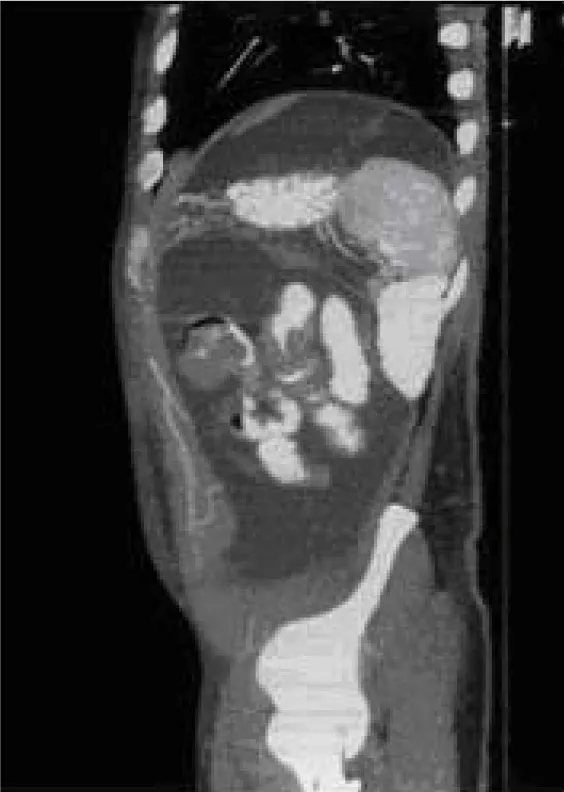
Abdominal CT scan reveals multiple nodular masses in mesentery and small bowel causing luminal narrowing (sagittal section).
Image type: radiology (ct)